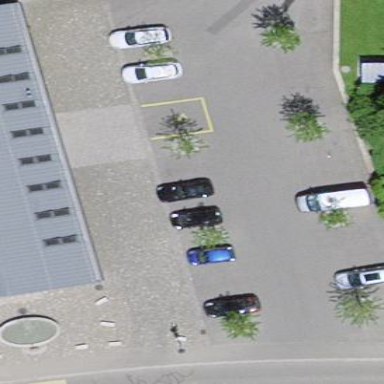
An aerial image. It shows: Parking area.